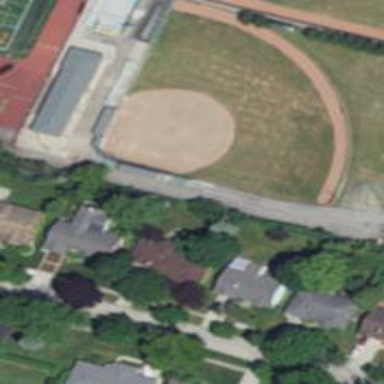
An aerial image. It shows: Baseball pitch for leisure and sports activities.